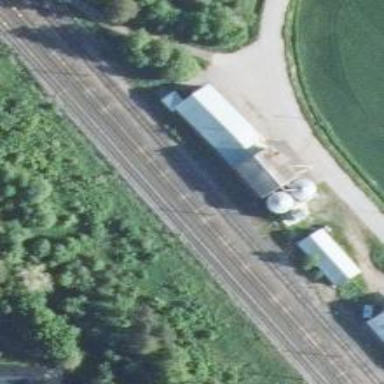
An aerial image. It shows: Railway yard in service.